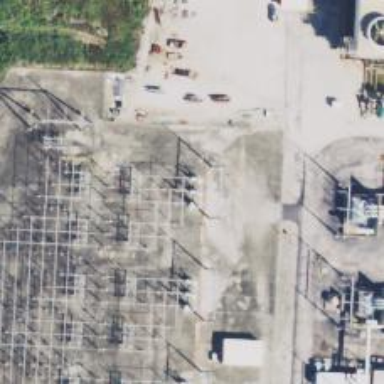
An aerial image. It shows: Switch used for power control.